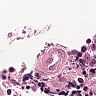
Metastatic tissue present: no